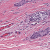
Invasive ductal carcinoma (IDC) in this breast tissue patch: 0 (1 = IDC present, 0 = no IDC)